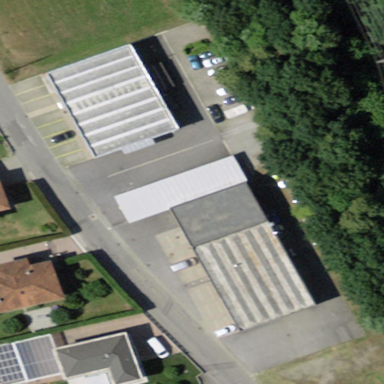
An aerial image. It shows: Commercial area.